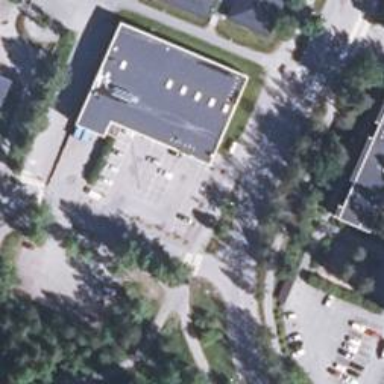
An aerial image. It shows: Supermarket.